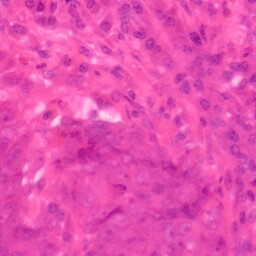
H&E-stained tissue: Colon